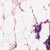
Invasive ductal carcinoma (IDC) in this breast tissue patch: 0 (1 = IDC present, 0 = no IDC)